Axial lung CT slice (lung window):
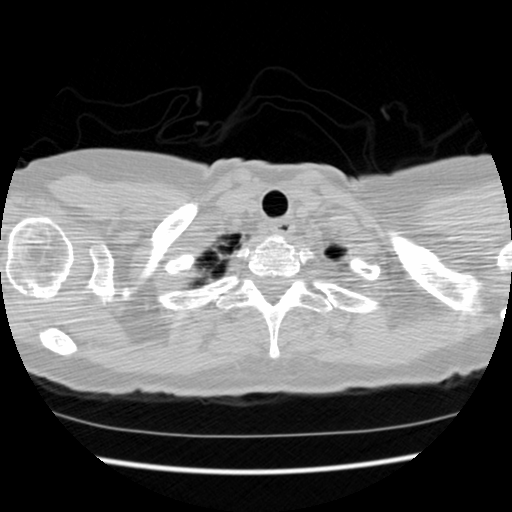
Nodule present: no